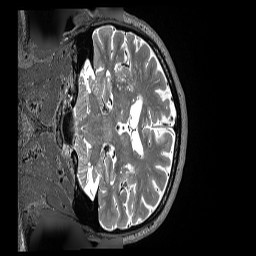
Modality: T2w
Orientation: coronal
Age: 82
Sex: male